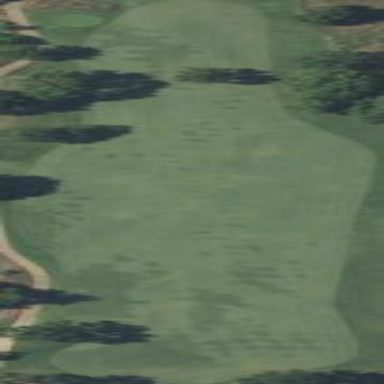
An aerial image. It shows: Grassy fairway on golf course.